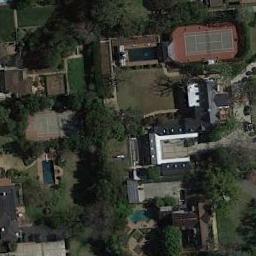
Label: tennis_court